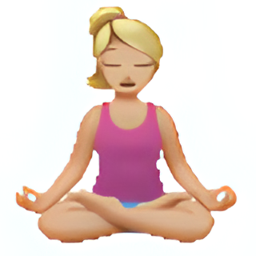
Name: person in lotus position
Emoji: 🧘🏼
Group: People & Body
Sub-group: person-resting